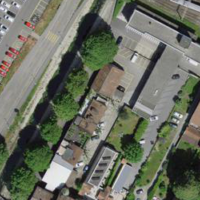
EUNIS habitat code: 54
Species observed at this site:
Mergus merganser